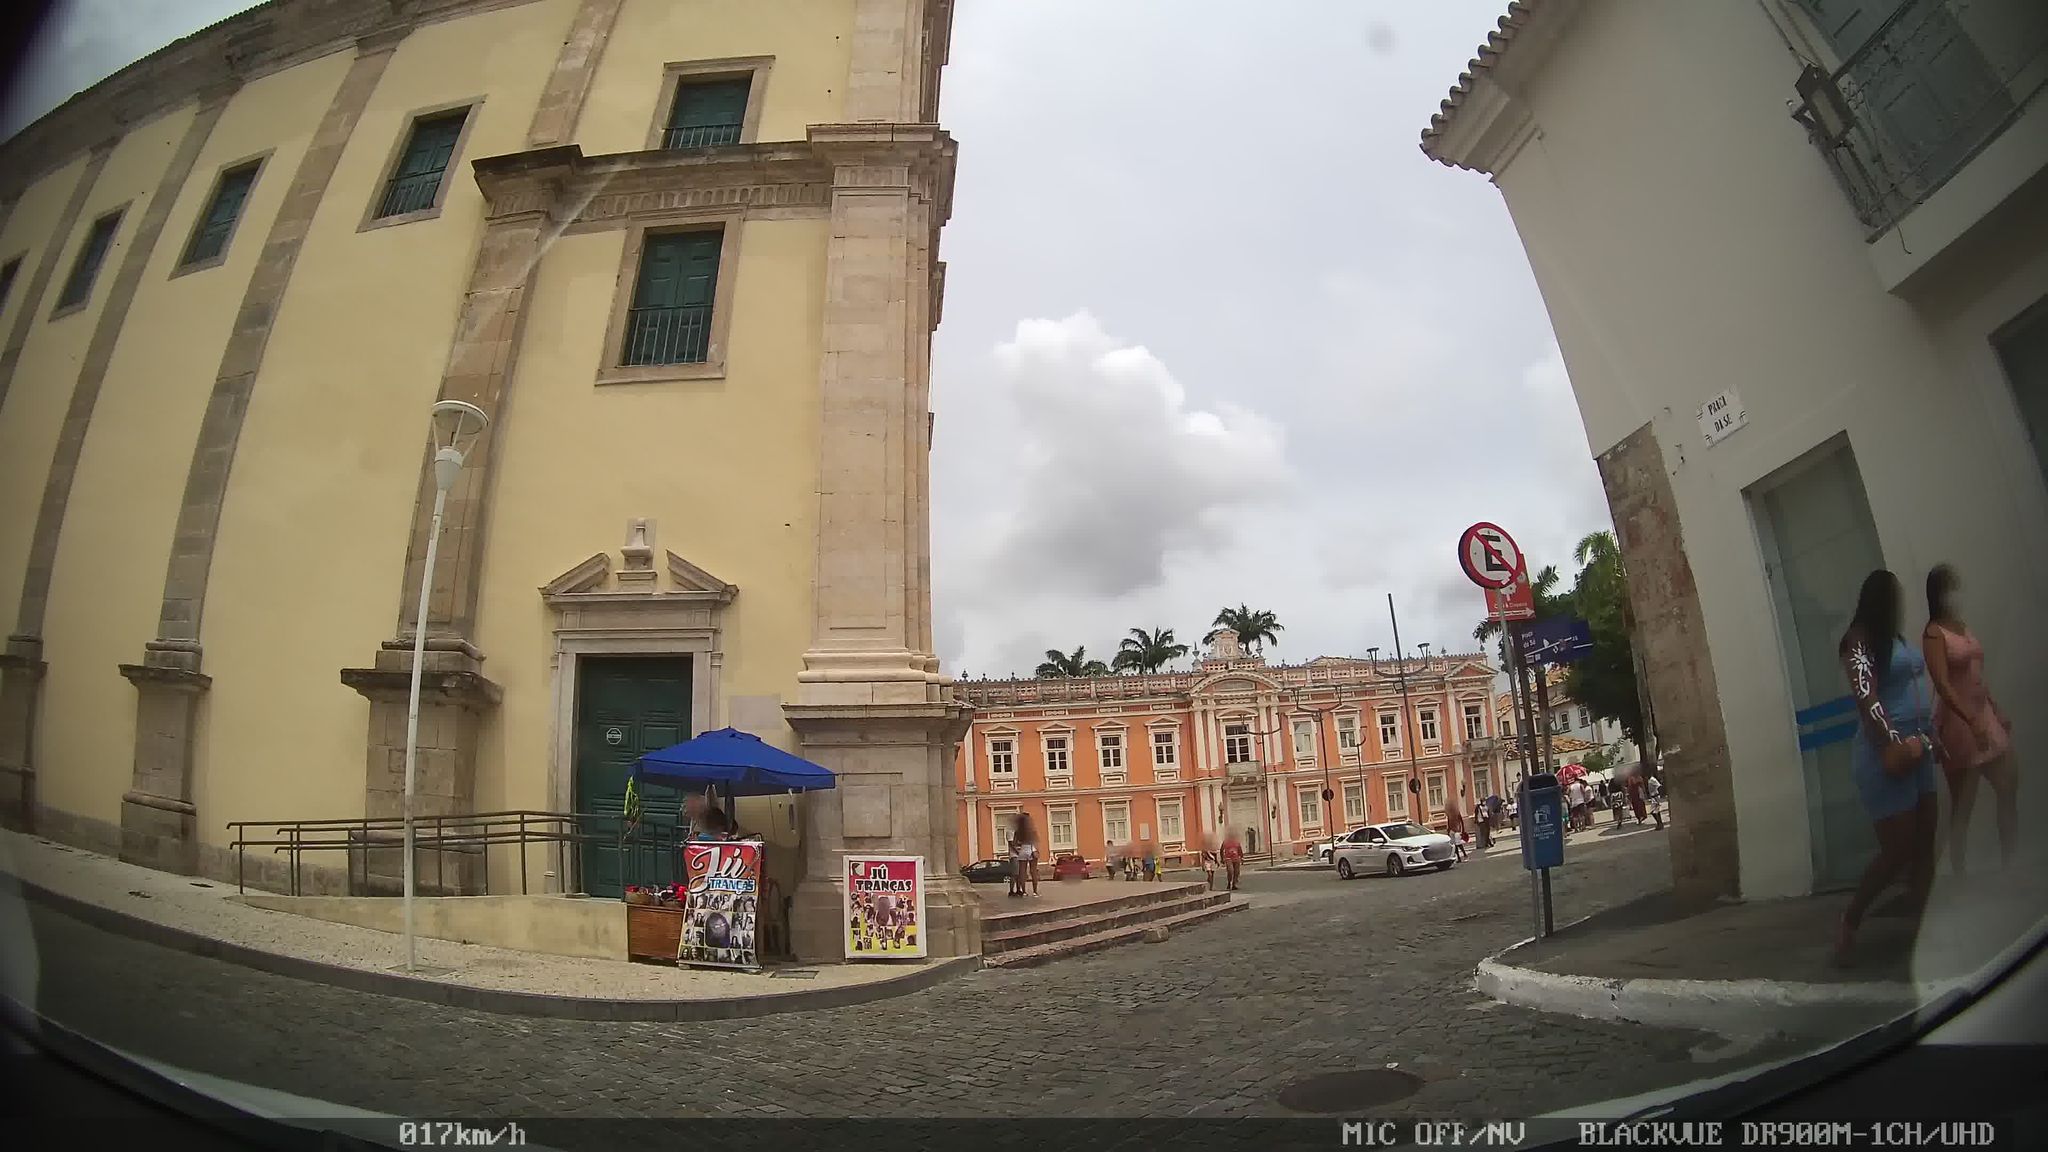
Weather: snowy
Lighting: day
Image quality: good
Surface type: driving surface
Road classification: pedestrian, residential, footway
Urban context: urban centre
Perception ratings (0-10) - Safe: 4.73, Lively: 9.05, Beautiful: 5.86, Boring: 2.5, Depressing: 4.21, Wealthy: 6.48